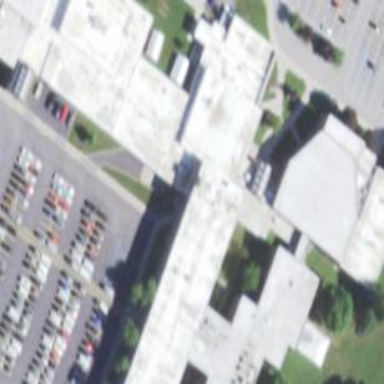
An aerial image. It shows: School building.